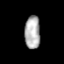
Tissue: prostate
Cell type: Endothelial cells
Senescence score: 0.7157
Nuclear area (px): 505
Mean DAPI intensity: 174.685